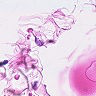
Metastatic tissue present: no